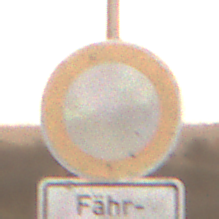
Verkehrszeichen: VerbotFahrzeugeAllerArt
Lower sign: SonstigeFahrzeugePersonengruppenFrei4
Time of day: SunriseSunset
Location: Outdoor (Nature)
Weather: PartlyCloudy
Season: NotSpecified
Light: Natural